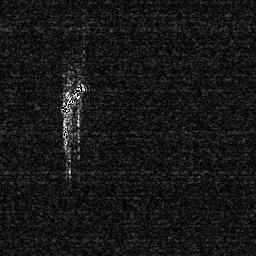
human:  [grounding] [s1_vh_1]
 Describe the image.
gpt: In the satellite image, there is  <ref>1 medium ship </ref> <box>[[22, 31, 33, 44, 0]]</box> located at left.